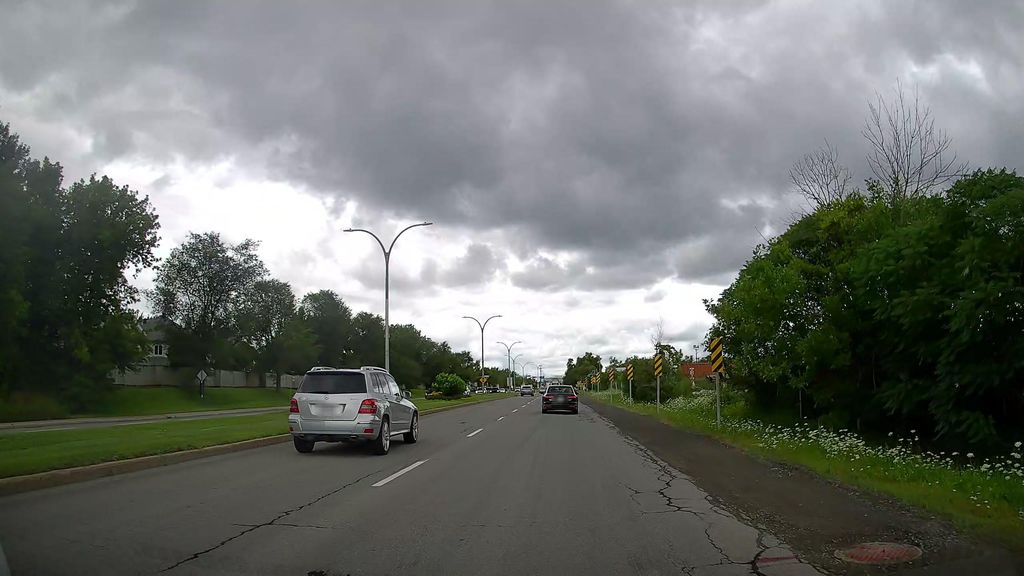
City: montreal